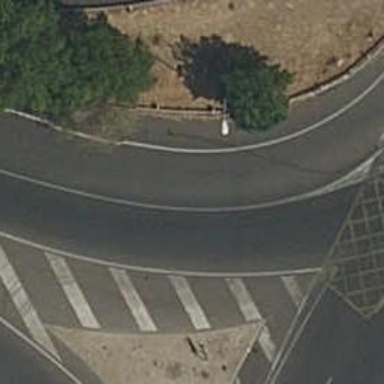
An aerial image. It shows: Primary road with asphalt surface.